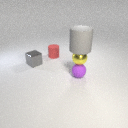
small purple rubber sphere below small yellow metal sphere